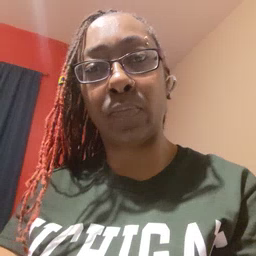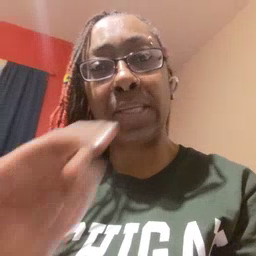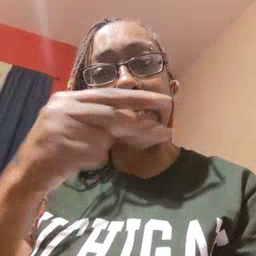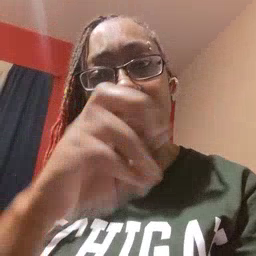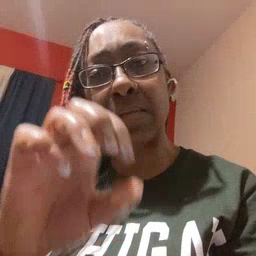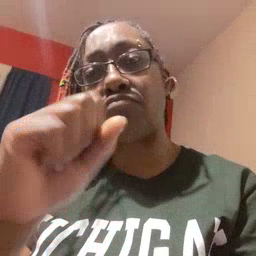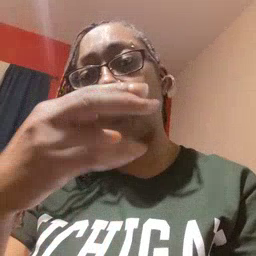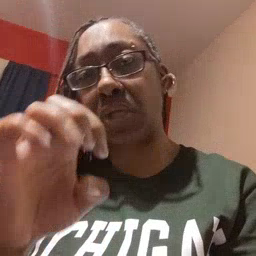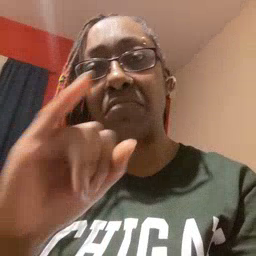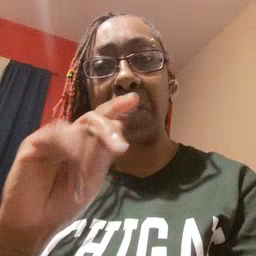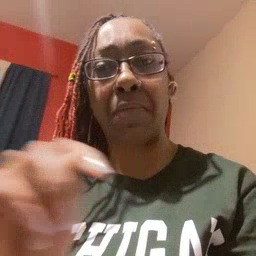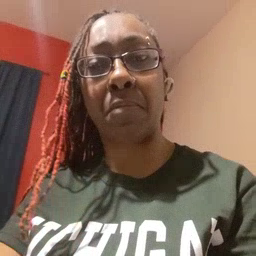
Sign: hesheit